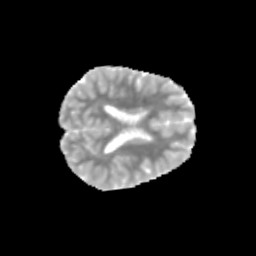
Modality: MD
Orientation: axial
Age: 11
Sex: male
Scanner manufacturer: siemens
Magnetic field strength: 3 T
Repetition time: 3.8 s
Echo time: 0.07 s